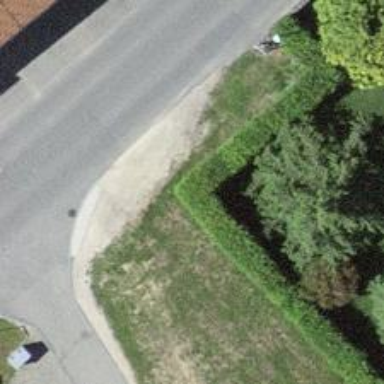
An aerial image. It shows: Hedge acting as barrier.